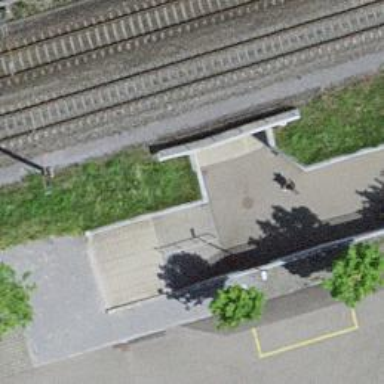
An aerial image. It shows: Tunnel path with asphalt surface.